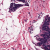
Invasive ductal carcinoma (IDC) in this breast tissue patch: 0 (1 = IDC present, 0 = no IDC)